Question: My XML codes:
'''
<?xml version="1.0" encoding="ISO-8859-1"?>
<?xml-stylesheet type="text/xsl" href="book.xslt"?>
<bookstore>
<book>
<title lang="eng">Harry Potter</title>
<price>29.99</price>
</book>
<book>
<title lang="eng">Learning XML</title>
<price>20.30</price>
</book>
<book>
<title lang="fr">Exploitation Linux</title>
<price>40.00</price>
</book>
</bookstore>
'''
My XSLT:
'''
<?xml version="1.0" encoding="UTF-8"?>
<xsl:stylesheet version="1.0" xmlns:xsl="http://www.w3.org/1999/XSL/Transform">
<xsl:template match="/">
<html>
<body>
<table border="1">
<tr>
<th>Book Title</th>
<th>Price</th>
</tr>
<xsl:for-each select="bookstore/book">
<tr>
<td><xsl:value-of select="title[@lang='eng']/text()"/></td>
<td><xsl:value-of select="price/text()"/></td>
</tr>
</xsl:for-each>
</table>
</body>
</html>
</xsl:template>
</xsl:stylesheet>
'''
I would like to display the details only for the title which have attribute 'lang="eng"' but i'm getting an unnecessary row where there's no book title but there's the price. Here's the output.
Thanks for your help.

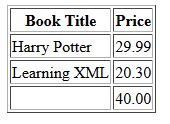
Answer: You need to limit the elements you're processing with the 'for-each' to those that have a title in the appropriate language:
'''
<xsl:for-each select="bookstore/book[title/@lang = 'eng']">
'''
As an aside, you almost never need to use 'text()' in an XPath expression, unless you really do want to handle individual text nodes separately. In situations like yours, where what you care about is the text content of the whole element, just take the 'value-of' the element itself:
'''
<td><xsl:value-of select="price"/></td>
'''